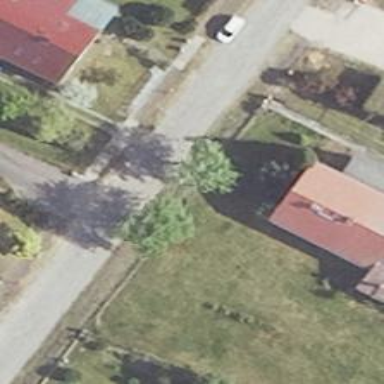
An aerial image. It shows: Residential road with ground surface.